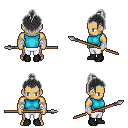
a pixel art fantasy rpg character, male body template, human, tanned skin, teal sleeveless shirt, white pants, gray short topknot hairstyle, white cloth bandages, black shoes, spear, four views (front, back, left, right), 2x2 character sprite sheet, small pixel art, hard edges, no anti-aliasing